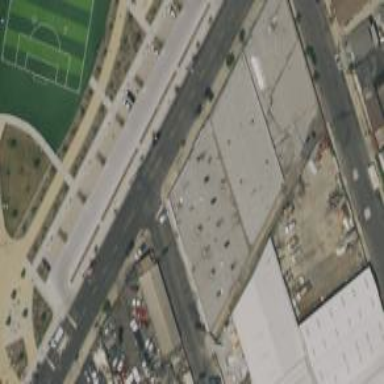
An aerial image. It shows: Industrial building.